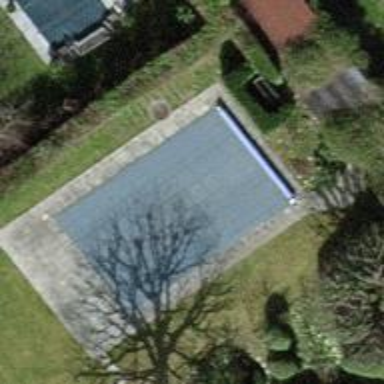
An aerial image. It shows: Swimming pool located in leisure land.